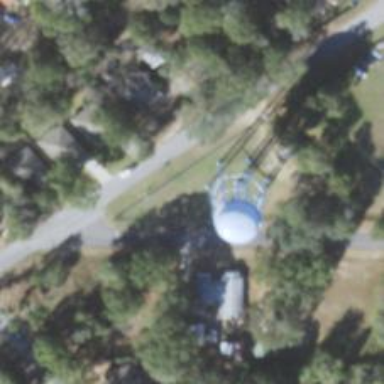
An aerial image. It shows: Water works facility.